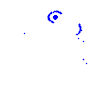
Particle: pion